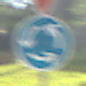
Verkehrszeichen: Kreisverkehr
Zusatzzeichen oben: VorfahrtGewaehren
Umgebung: Outdoor, Nature
Tageszeit: MorningAfternoon
Wetter: Clear
Licht: Natural
Jahreszeit: NotSpecified
Kontrast: HighContrast